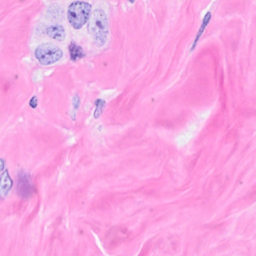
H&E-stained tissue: Breast